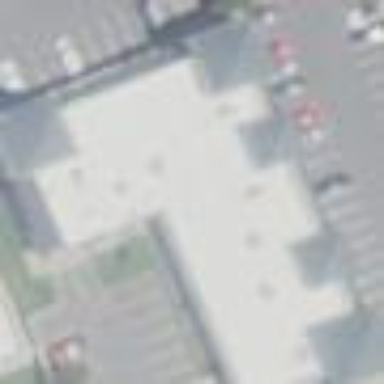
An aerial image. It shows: Retail building.